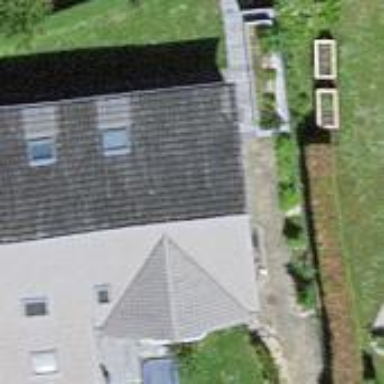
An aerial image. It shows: Simple and straightforward house.